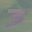
Label: 3